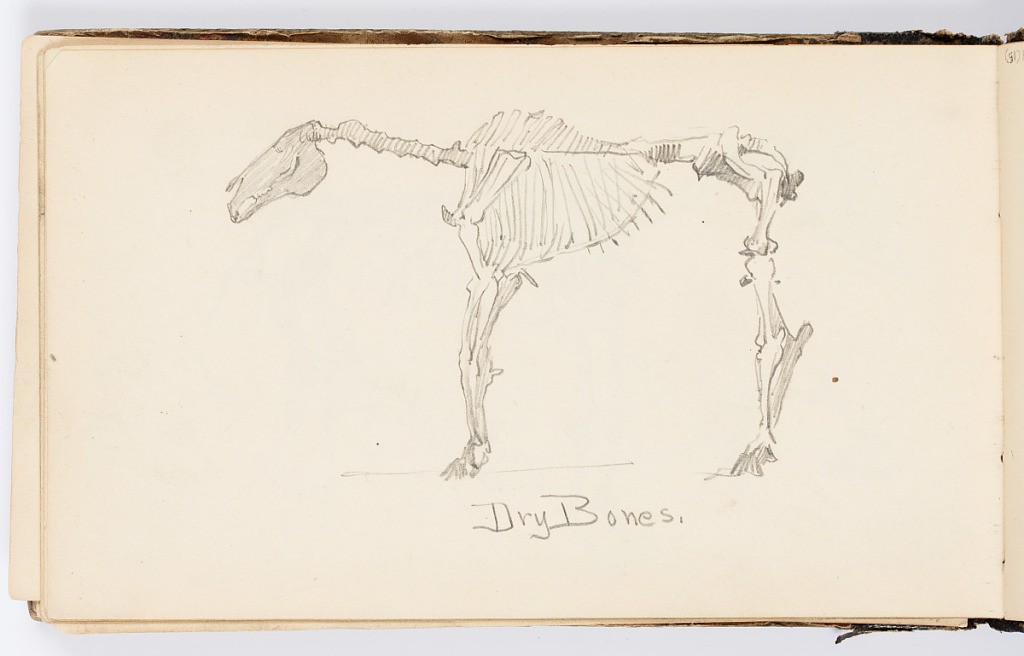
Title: Sketchbook Page: Dry Bones
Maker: Kenyon Cox, American, 1856–1919
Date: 1875
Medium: Graphite on paper
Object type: Sketchbook folio
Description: Sketch of the skeleton of a horse, without the tail.